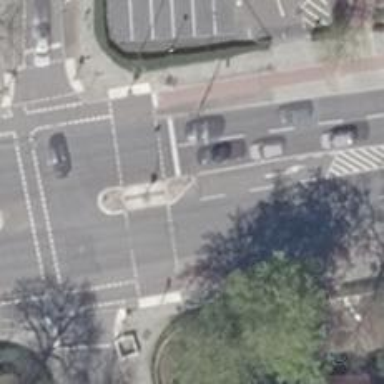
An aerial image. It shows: Road with traffic signals.